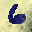
Label: 6